Question: I have created this <URL> it is a progress bar, it is looking good, however I can't seem to be able to stretch it! to make its width 100%, so it automatically stretch the steps to as wide the screen is.

Any idea what I am doing to actually make it not stretch? even tho the container is set to 100% width...
'''
/*Progress Bar //////*/
ol.progress-bar {
width: 100%;
height: 90px;
overflow: hidden;
text-align: center;
}
ol.progress-bar li {
border-bottom: 3px solid rgba(0, 0, 0, 0.3);
padding: 0 20px 16px 20px;
float: left;
line-height: 2em;
}
ol.progress-bar li.done {
border-bottom: 3px solid #18BC9A;
}
ol.progress-bar li:before {
position: relative;
bottom: -2.2em;
float: left;
left: 50%;
line-height: 1em;
}
ol.progress-bar li.done:before {
font-family:"icons";
content:"\e613";
color: #fff;
background-color: #18BC9A;
border-radius: 50px;
padding: 7px;
}
'''
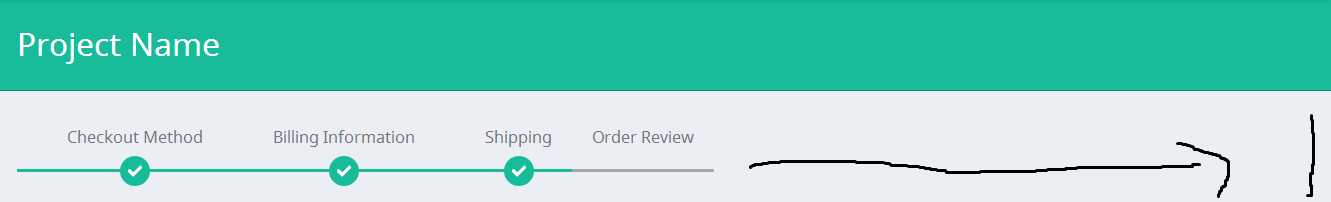
Answer: For a block element it wasn't necessary to use 'width:100%' - ol normally take 100% width, all 'li''s was without width so it's normal that they haven't take all the width it depend's of content. I modified your <URL>, add 'display:table' to 'ol' and 'display:table-cell' on children so they take all width. And i add 'box-sizing:border-box' because of default browser 'padding-left' on ol,ul, otherwise your 'ol' width gonna be '100% + browser padding-left'. Hope is what you want.